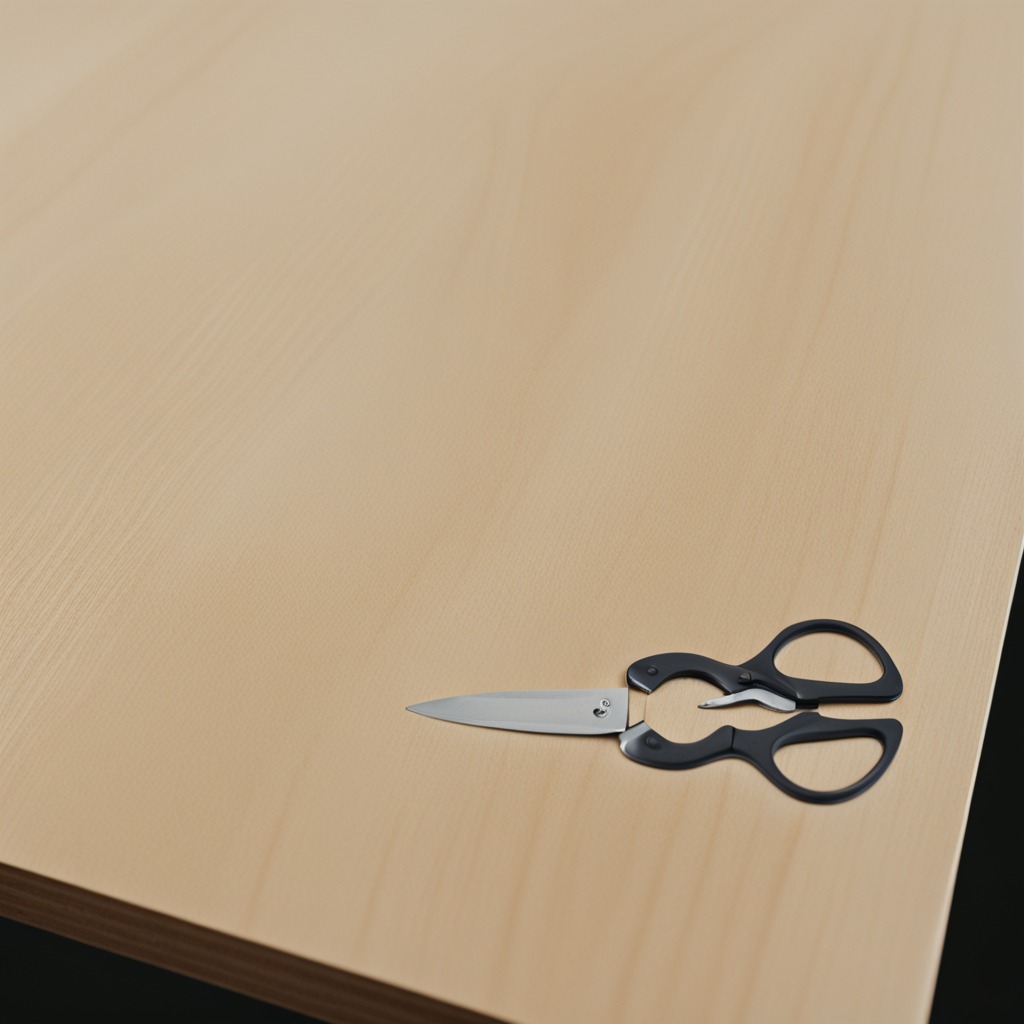
A scissor lying on a plywood surface in a paint workshop lit by afternoon window light.